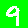
Digit: 9